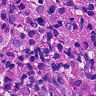
Metastatic tissue present: yes